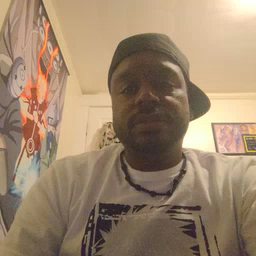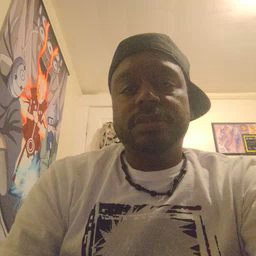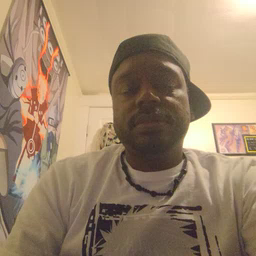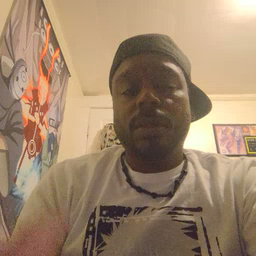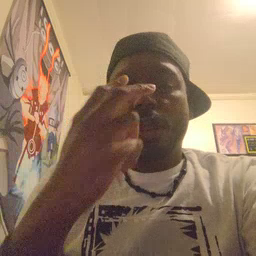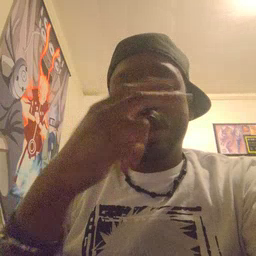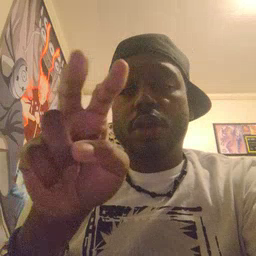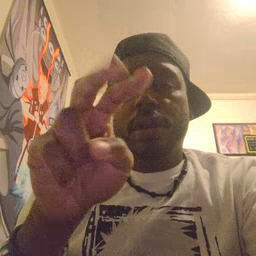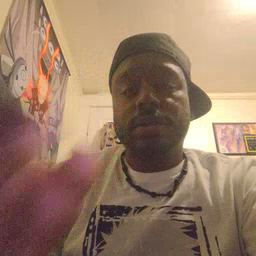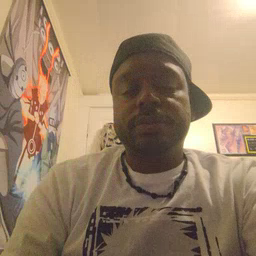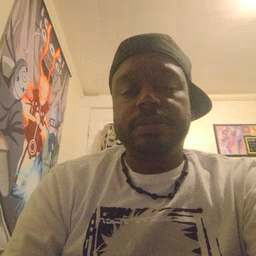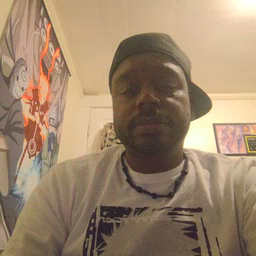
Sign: look